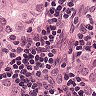
Metastatic tissue present: yes